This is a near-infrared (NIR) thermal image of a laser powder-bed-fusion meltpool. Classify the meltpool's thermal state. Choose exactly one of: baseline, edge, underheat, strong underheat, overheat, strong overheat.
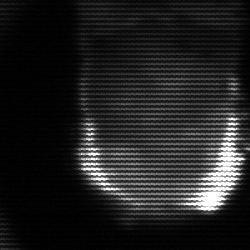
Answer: baseline